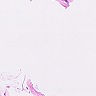
Metastatic tissue present: no